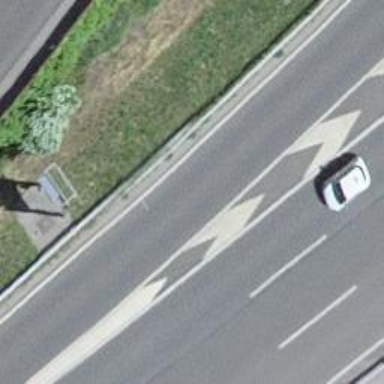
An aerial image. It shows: Asphalt motorway link.